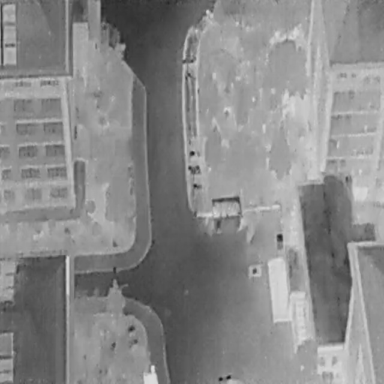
There are two Bicycles in the infrared image.